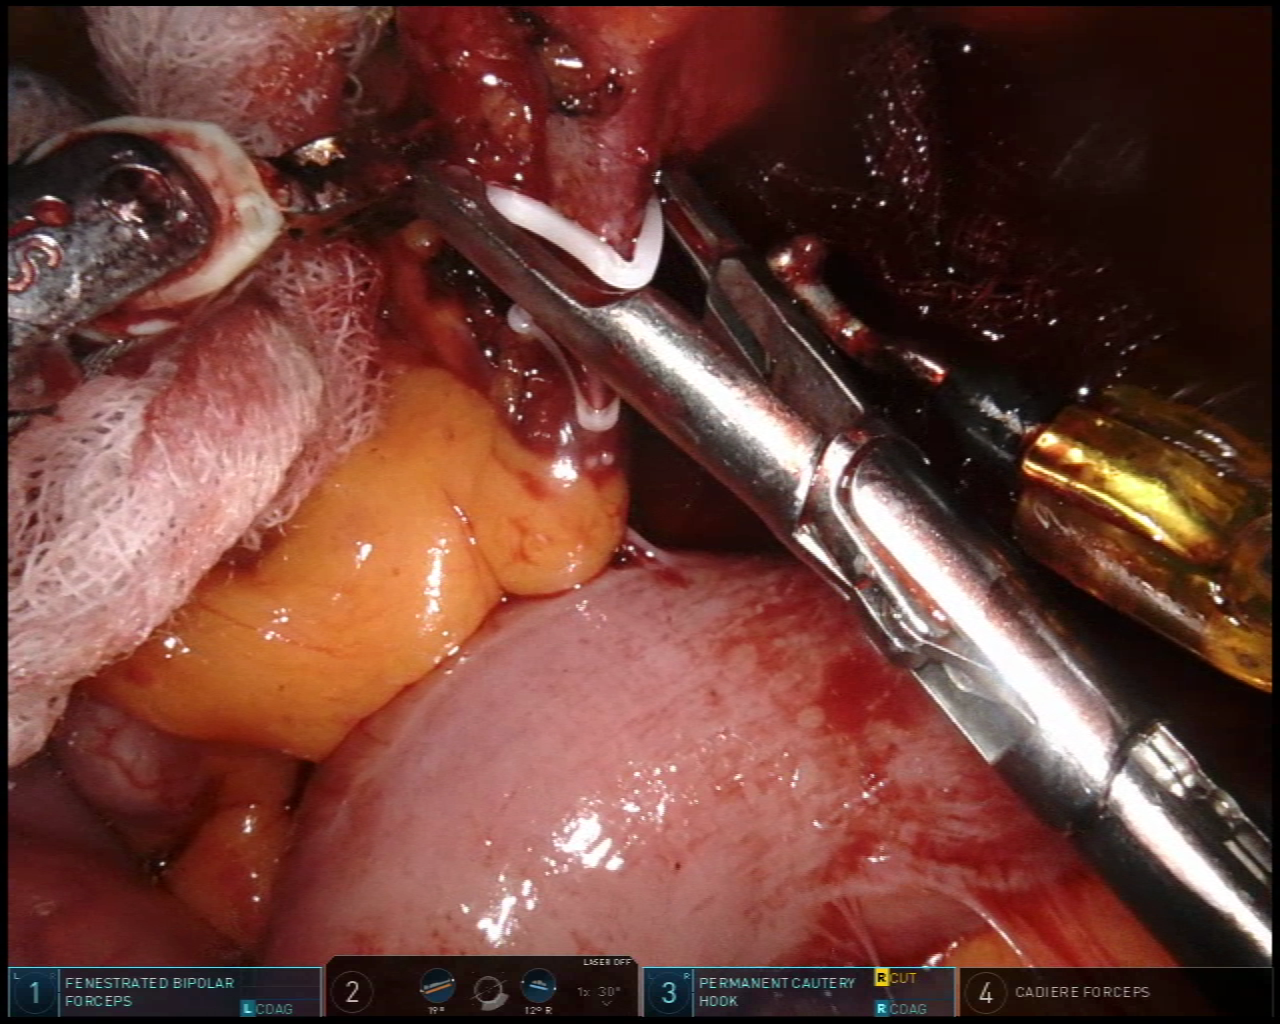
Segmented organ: intestinal_veins
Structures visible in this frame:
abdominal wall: no
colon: yes
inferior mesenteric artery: no
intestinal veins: yes
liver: no
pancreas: no
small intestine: no
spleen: no
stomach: no
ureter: no
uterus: no
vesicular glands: no